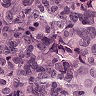
Metastatic tissue present: yes